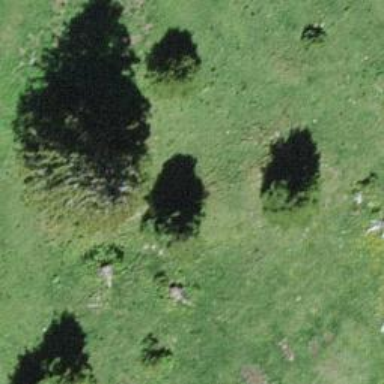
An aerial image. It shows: Needle-leaved tree in its natural environment.